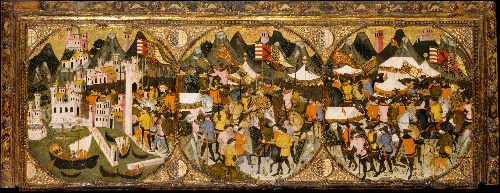
Title: The Conquest of Naples by Charles of Durazzo
Artist: Master of Charles of Durazzo
Artist bio: Italian, Florentine, late 14th century
Date: 1381–82
Object type: Painting, cassone panel
Classification: Paintings
Medium: Tempera on wood, embossed and gilt ornament
Dimensions: Overall 19 3/8 x 50 3/4 in. (49.2 x 128.9 cm); each painted surface 15 3/4 x 15 in. (40 x 38.1 cm)
Department: European Paintings
Credit line: Rogers Fund, 1906
Accession year: 1907
Repository: Metropolitan Museum of Art, New York, NY
Tags: Horses|Battles|Army|Kings|Men|Flags